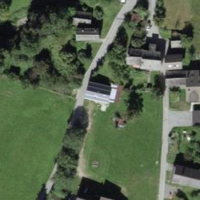
EUNIS habitat code: 24
Species observed at this site:
Amata phegea
Corvus cornix
Turdus merula
Cardamine pratensis
Limax maximus
Coccinella septempunctata